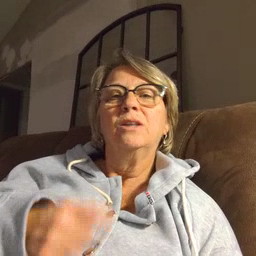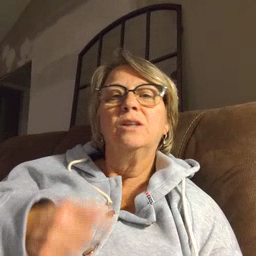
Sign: smile